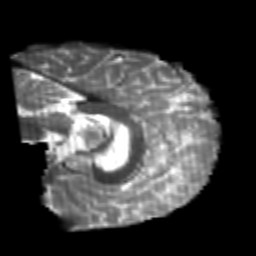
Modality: T2w
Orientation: sagittal
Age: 21
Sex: male
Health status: healthy
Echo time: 0.074 s